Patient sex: F
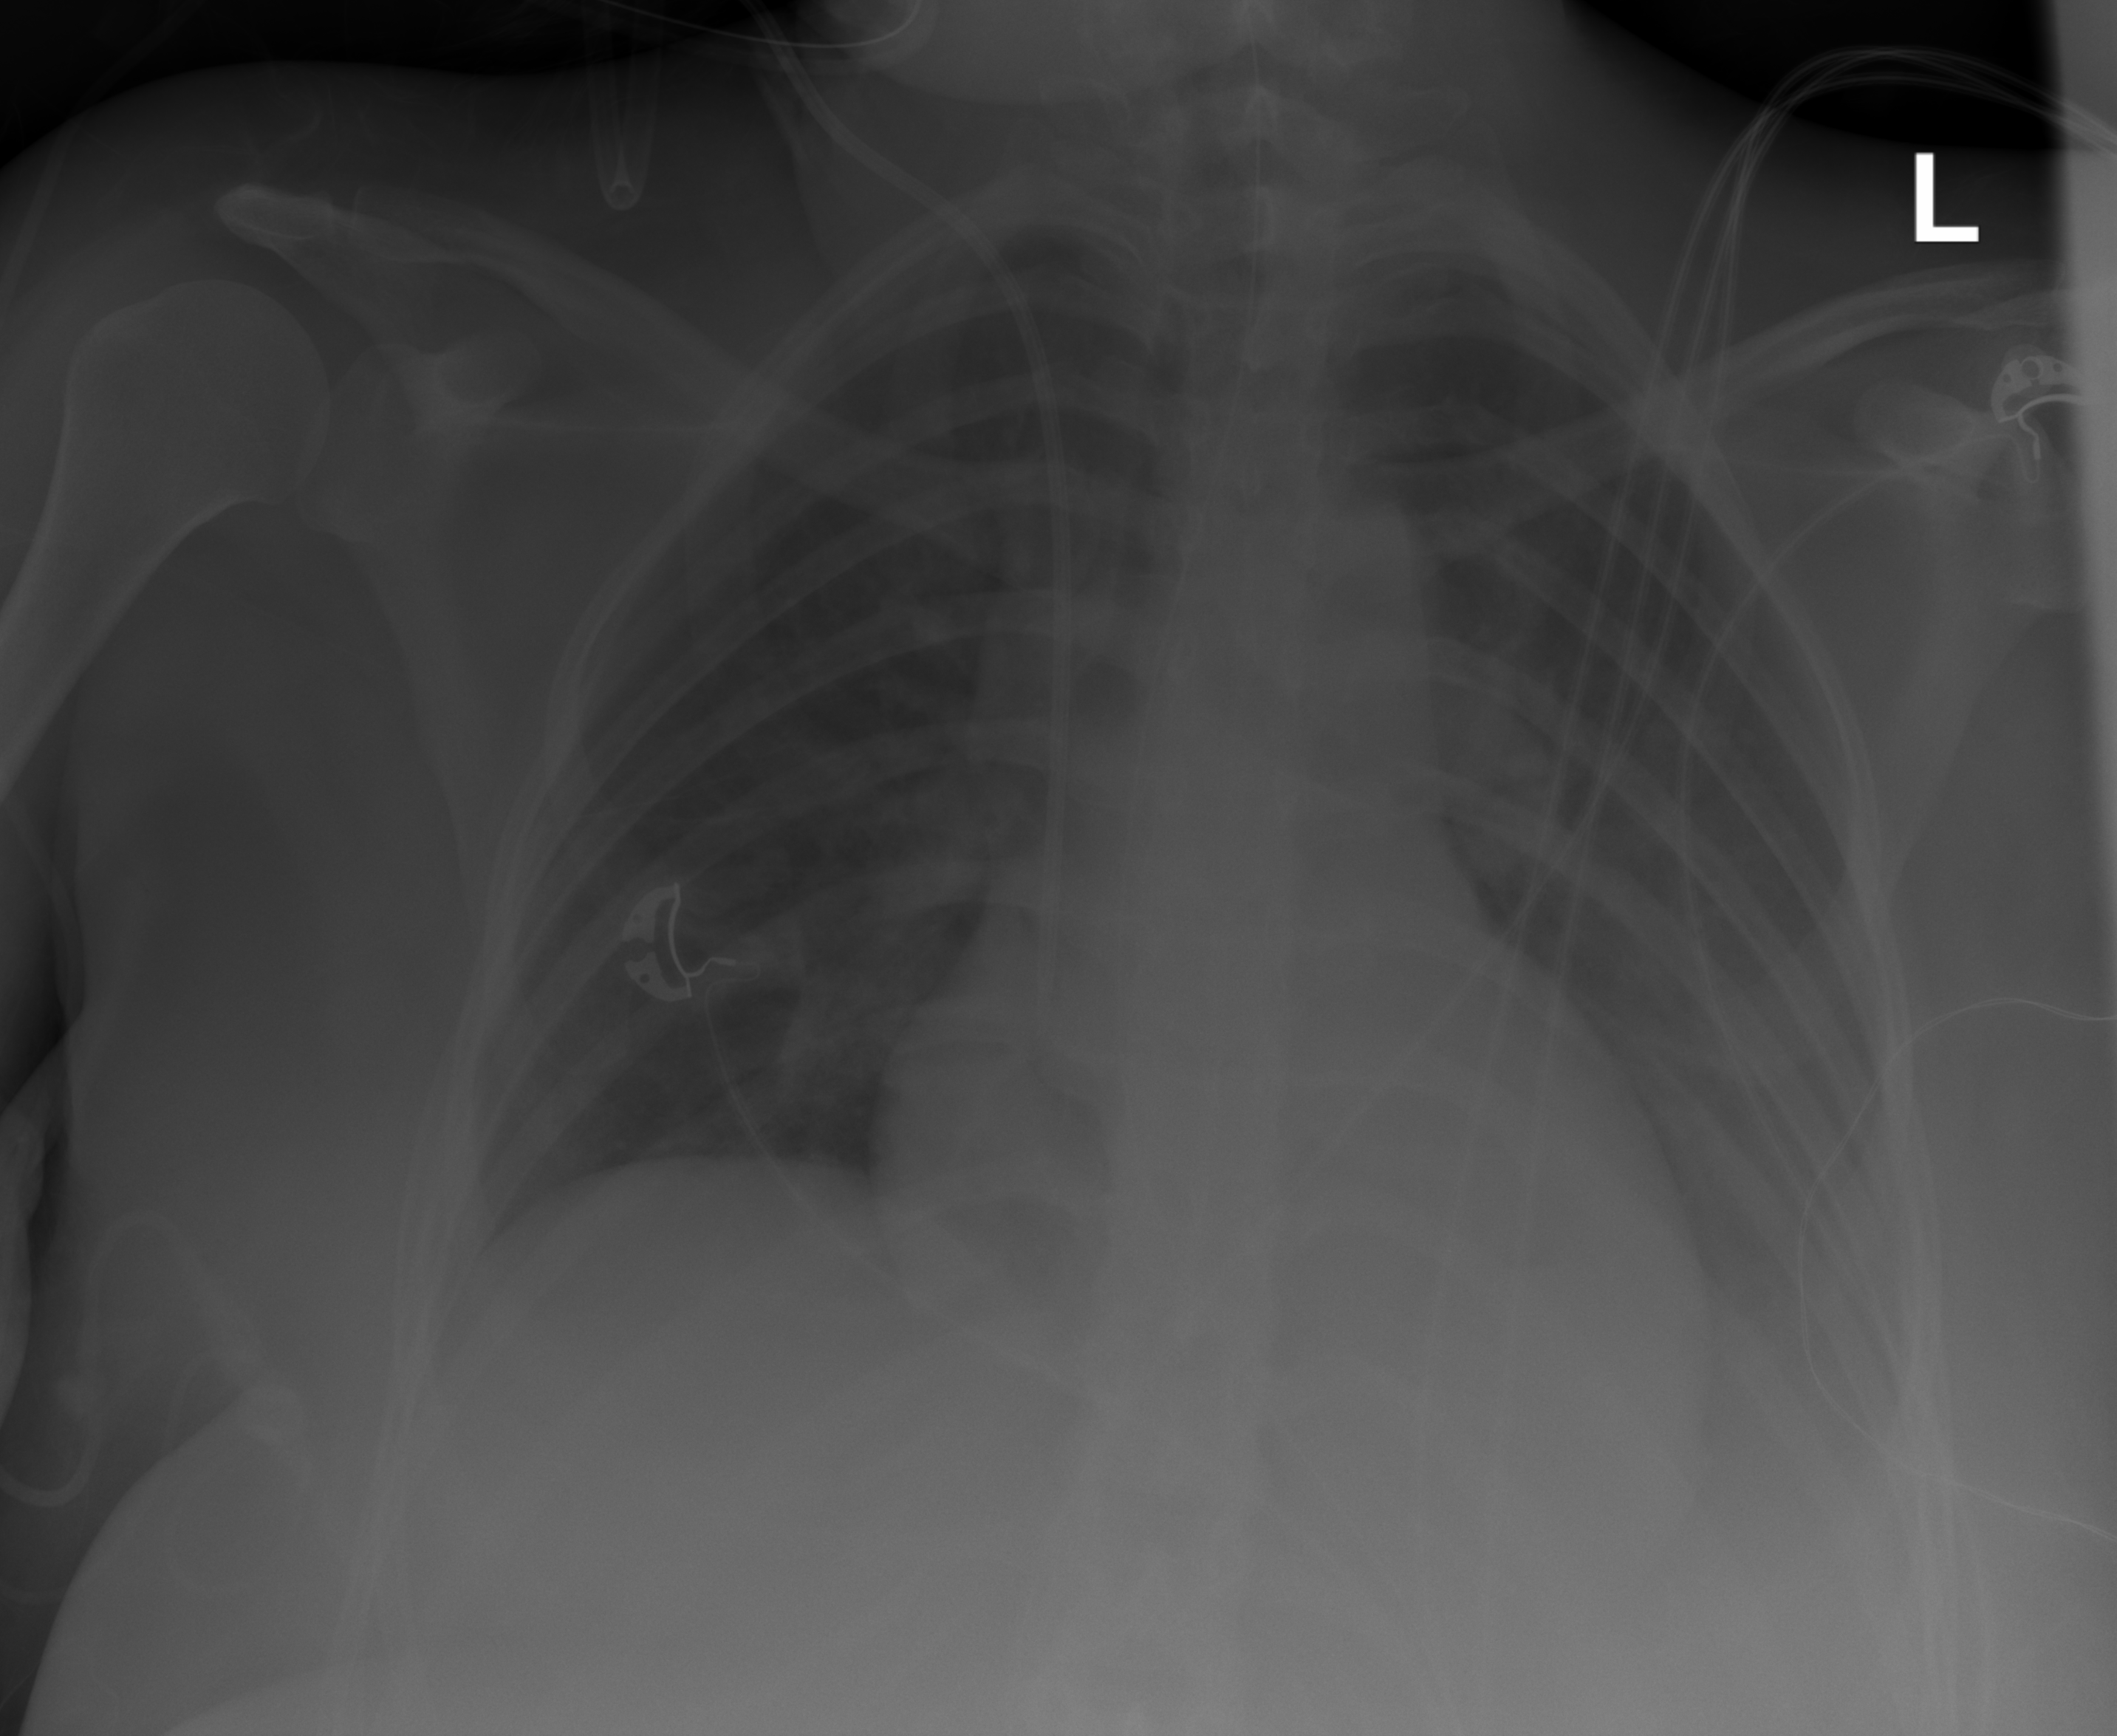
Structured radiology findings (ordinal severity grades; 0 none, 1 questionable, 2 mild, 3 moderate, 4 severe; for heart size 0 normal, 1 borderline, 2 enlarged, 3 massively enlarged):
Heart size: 1
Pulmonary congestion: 0
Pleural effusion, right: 1
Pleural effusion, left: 3
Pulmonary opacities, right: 2
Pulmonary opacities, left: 0
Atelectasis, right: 2
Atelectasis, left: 2